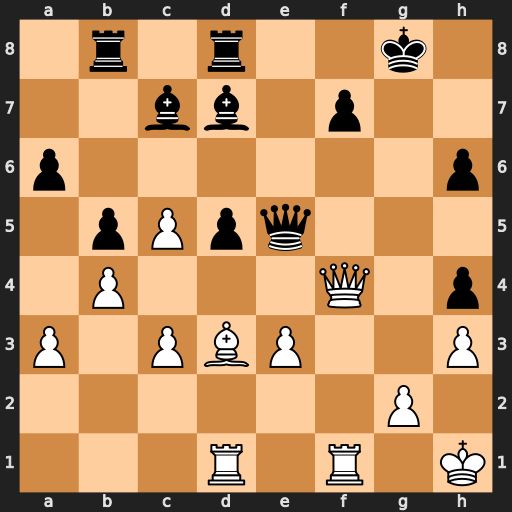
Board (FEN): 1r1r2k1/2bb1p2/p6p/1pPpq3/1P3Q1p/P1PBP2P/6P1/3R1R1K
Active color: w
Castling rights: -
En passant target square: -
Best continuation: Qxf7+ Kh8 Qh7#